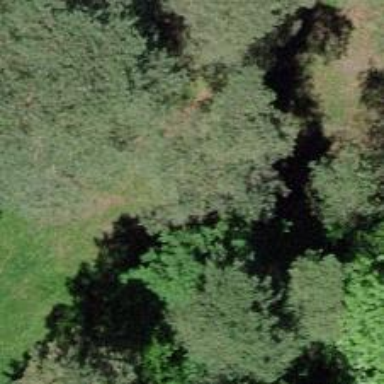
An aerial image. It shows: Path surrounded by trees.